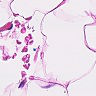
Metastatic tissue present: no